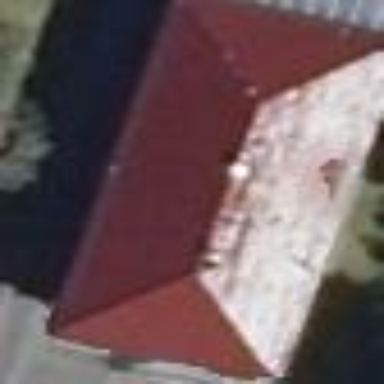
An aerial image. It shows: Building with hipped roof that is oriented along its length.